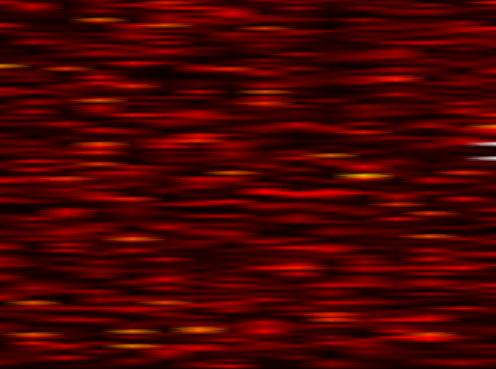
Label: FOFDM